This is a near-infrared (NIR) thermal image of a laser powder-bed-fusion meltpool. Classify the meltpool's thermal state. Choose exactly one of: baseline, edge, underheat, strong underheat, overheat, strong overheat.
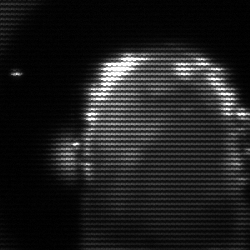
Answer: baseline